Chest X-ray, AP view. Patient: 51 years old, sex M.
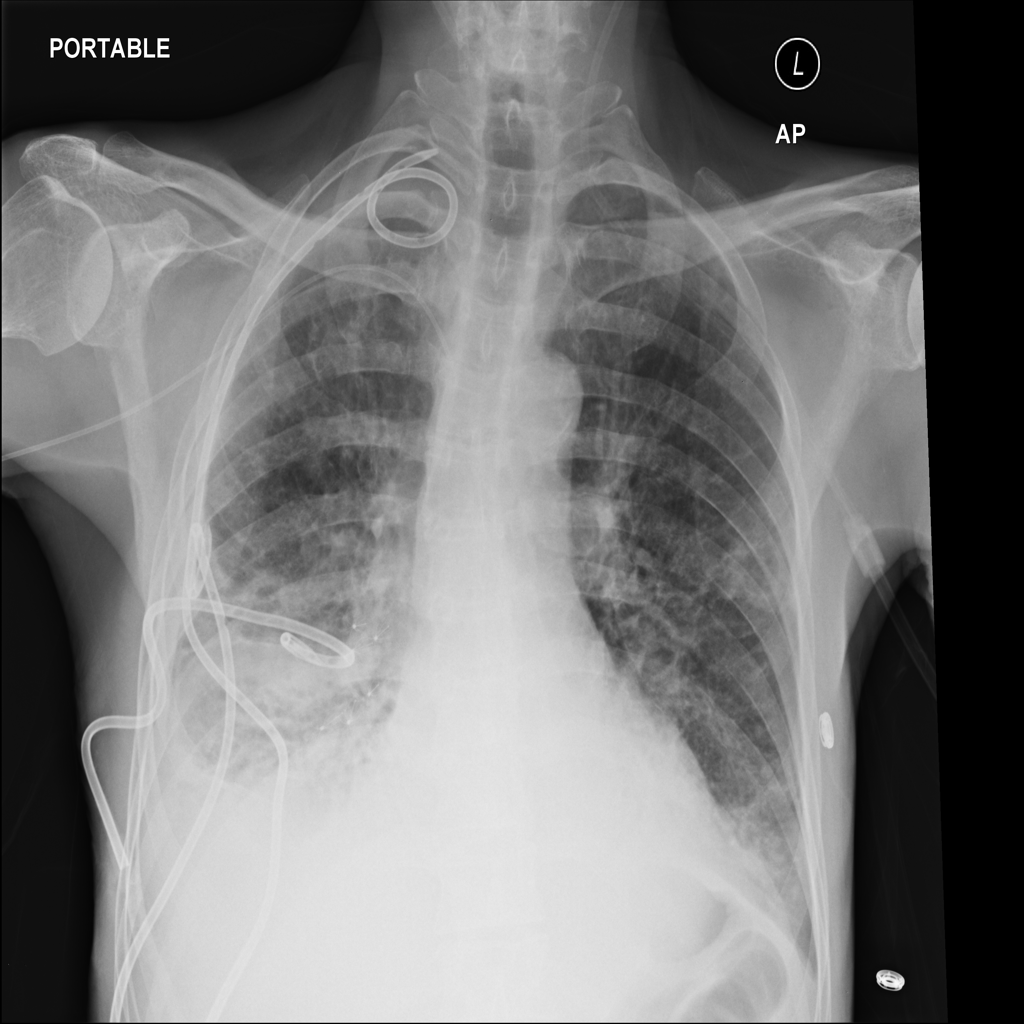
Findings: Consolidation, Pleural_Thickening